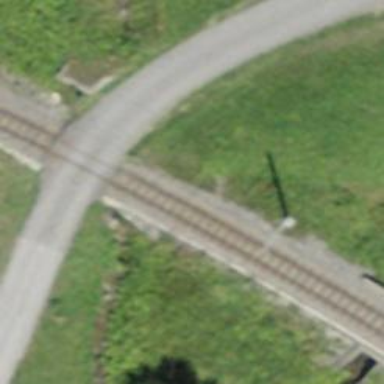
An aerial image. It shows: Halt on the railway.